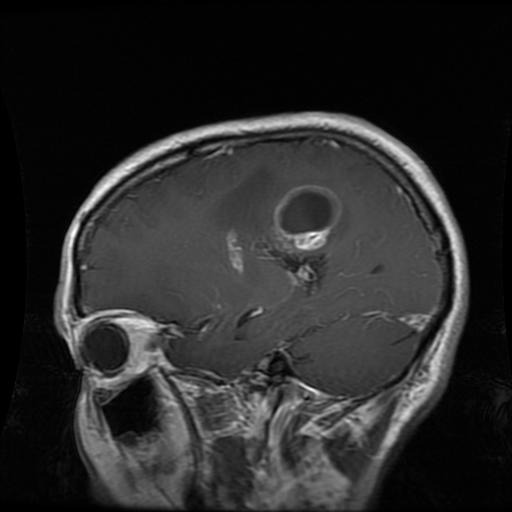
Label: glioma